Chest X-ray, PA view. Patient: 46 years old, sex M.
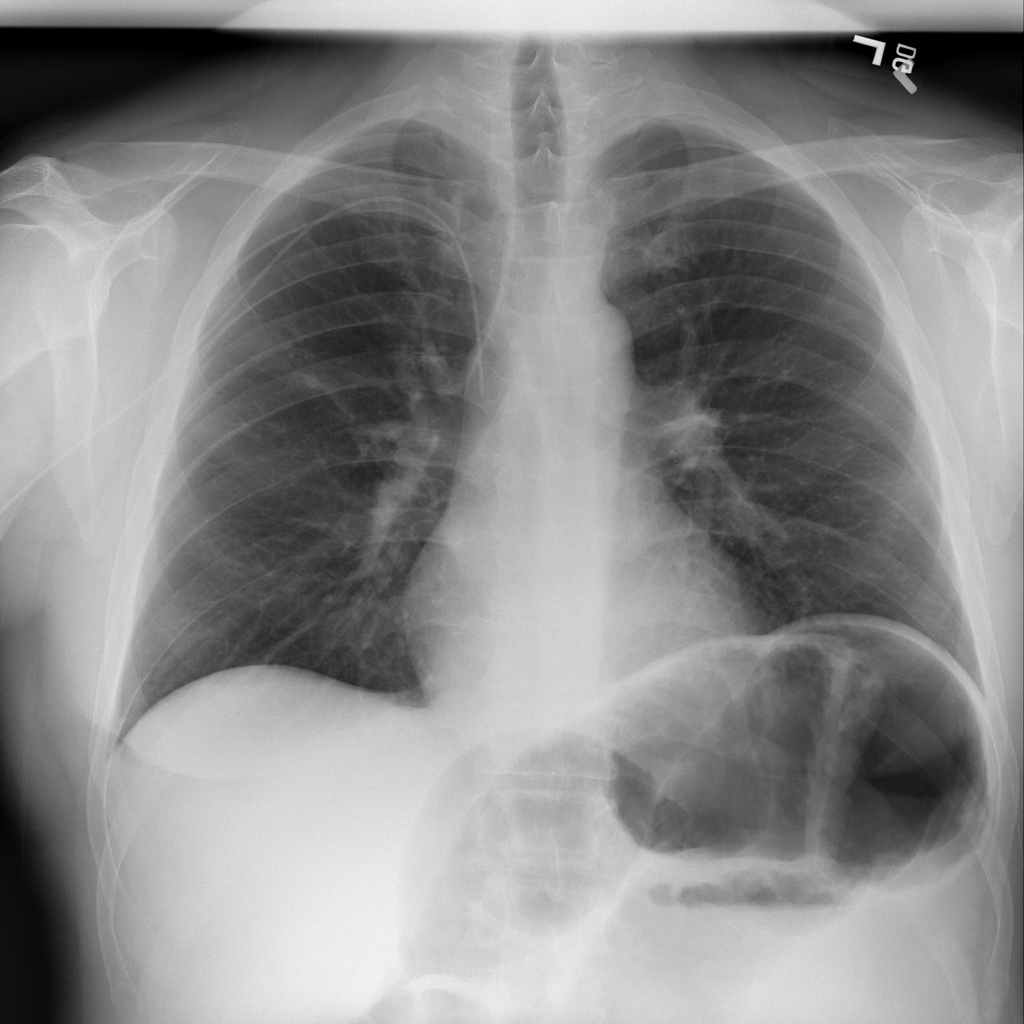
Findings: No Finding